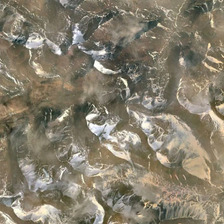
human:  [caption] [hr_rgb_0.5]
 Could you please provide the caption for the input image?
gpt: it is a large piece of mountain with white snow partly .

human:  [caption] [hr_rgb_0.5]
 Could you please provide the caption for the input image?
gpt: it is a large piece of mountain with white snow partly .

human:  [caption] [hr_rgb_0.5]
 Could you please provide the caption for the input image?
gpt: it is a large piece of mountain with white snow partly .

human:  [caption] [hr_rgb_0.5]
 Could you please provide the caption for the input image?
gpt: it is a large piece of mountain with white snow partly .

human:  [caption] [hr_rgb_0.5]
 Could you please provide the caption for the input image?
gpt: it is a large piece of mountain with white snow partly .